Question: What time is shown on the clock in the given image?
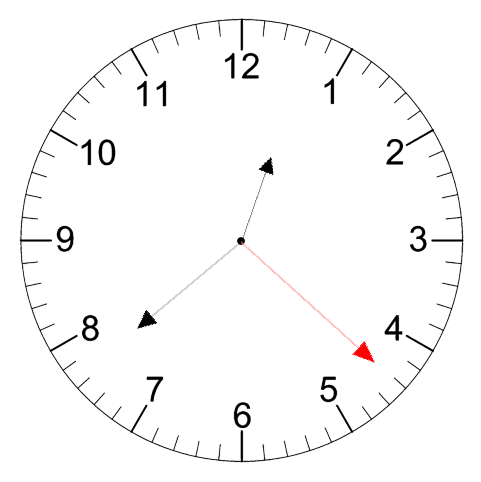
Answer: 12:38:22